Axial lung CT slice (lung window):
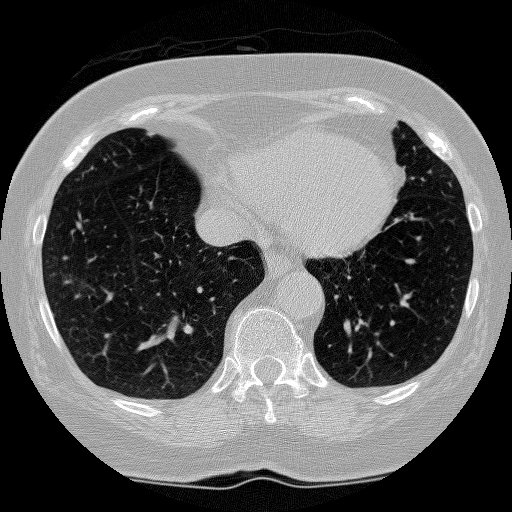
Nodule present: no